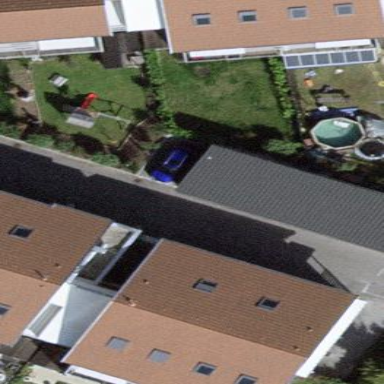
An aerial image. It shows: Group of garages.